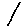
Label: line